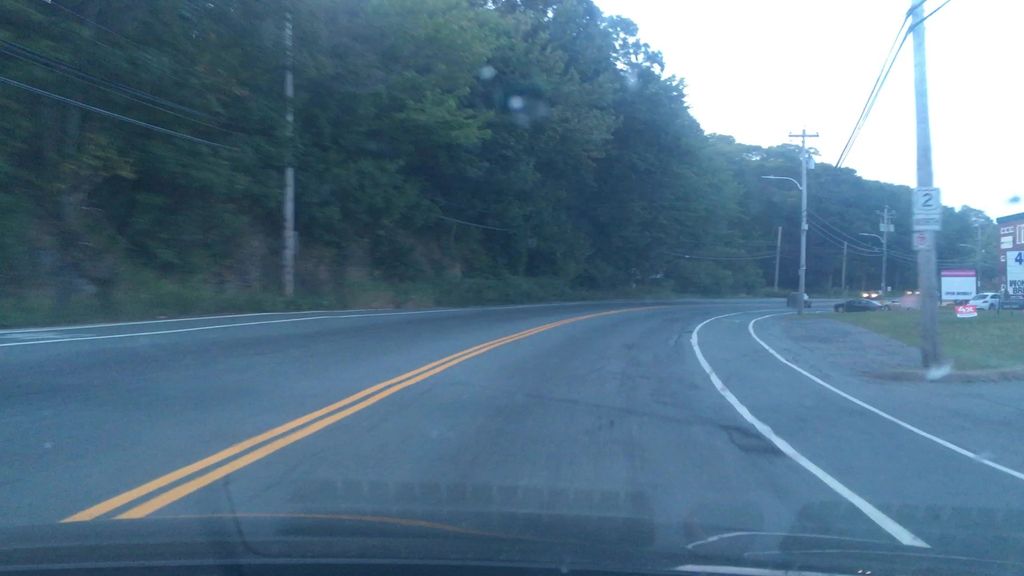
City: halifax